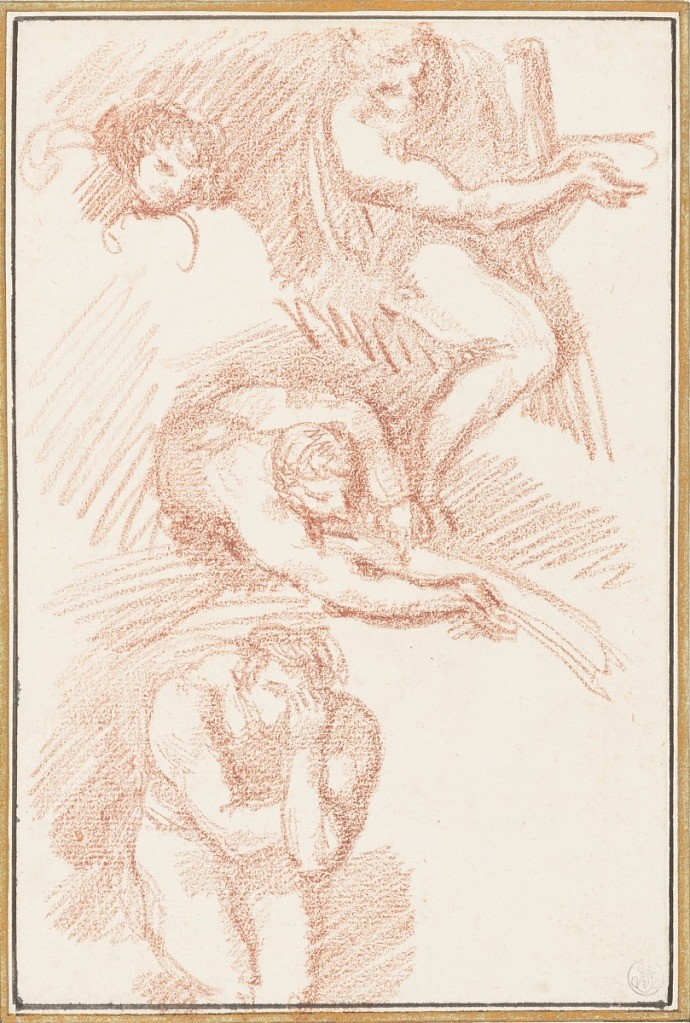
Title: Figures from Last Judgment
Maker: Jean-Robert Ango, French, active in Rome 1759 –1770, d. 1773
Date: ca. 1759–70
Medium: Red chalk on paper
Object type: Drawing
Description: Group of figures from The Last Judgment by Michelangelo.